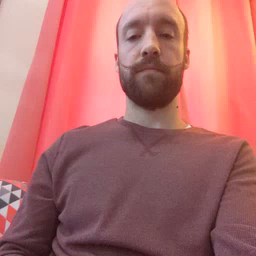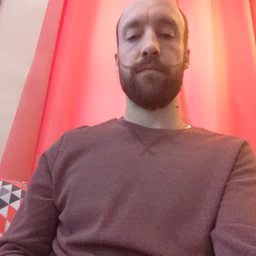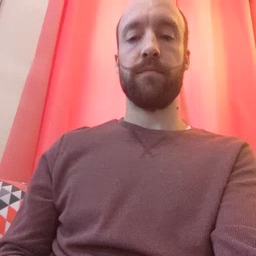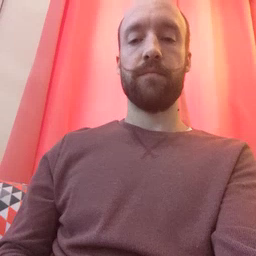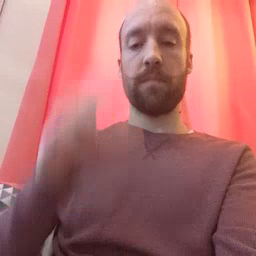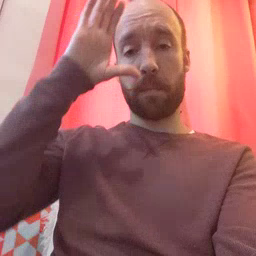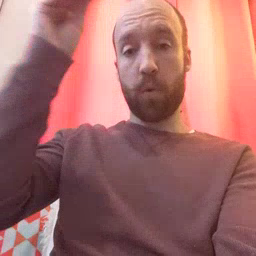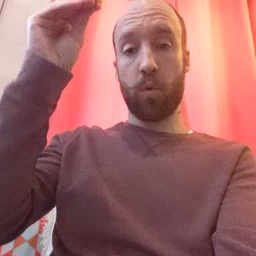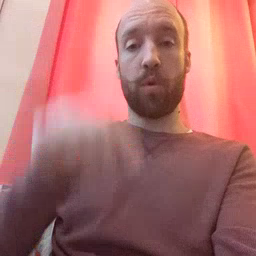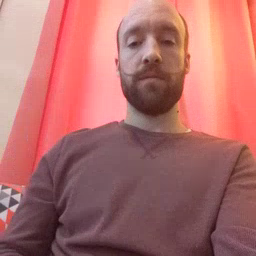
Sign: boy